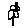
Label: flower